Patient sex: M
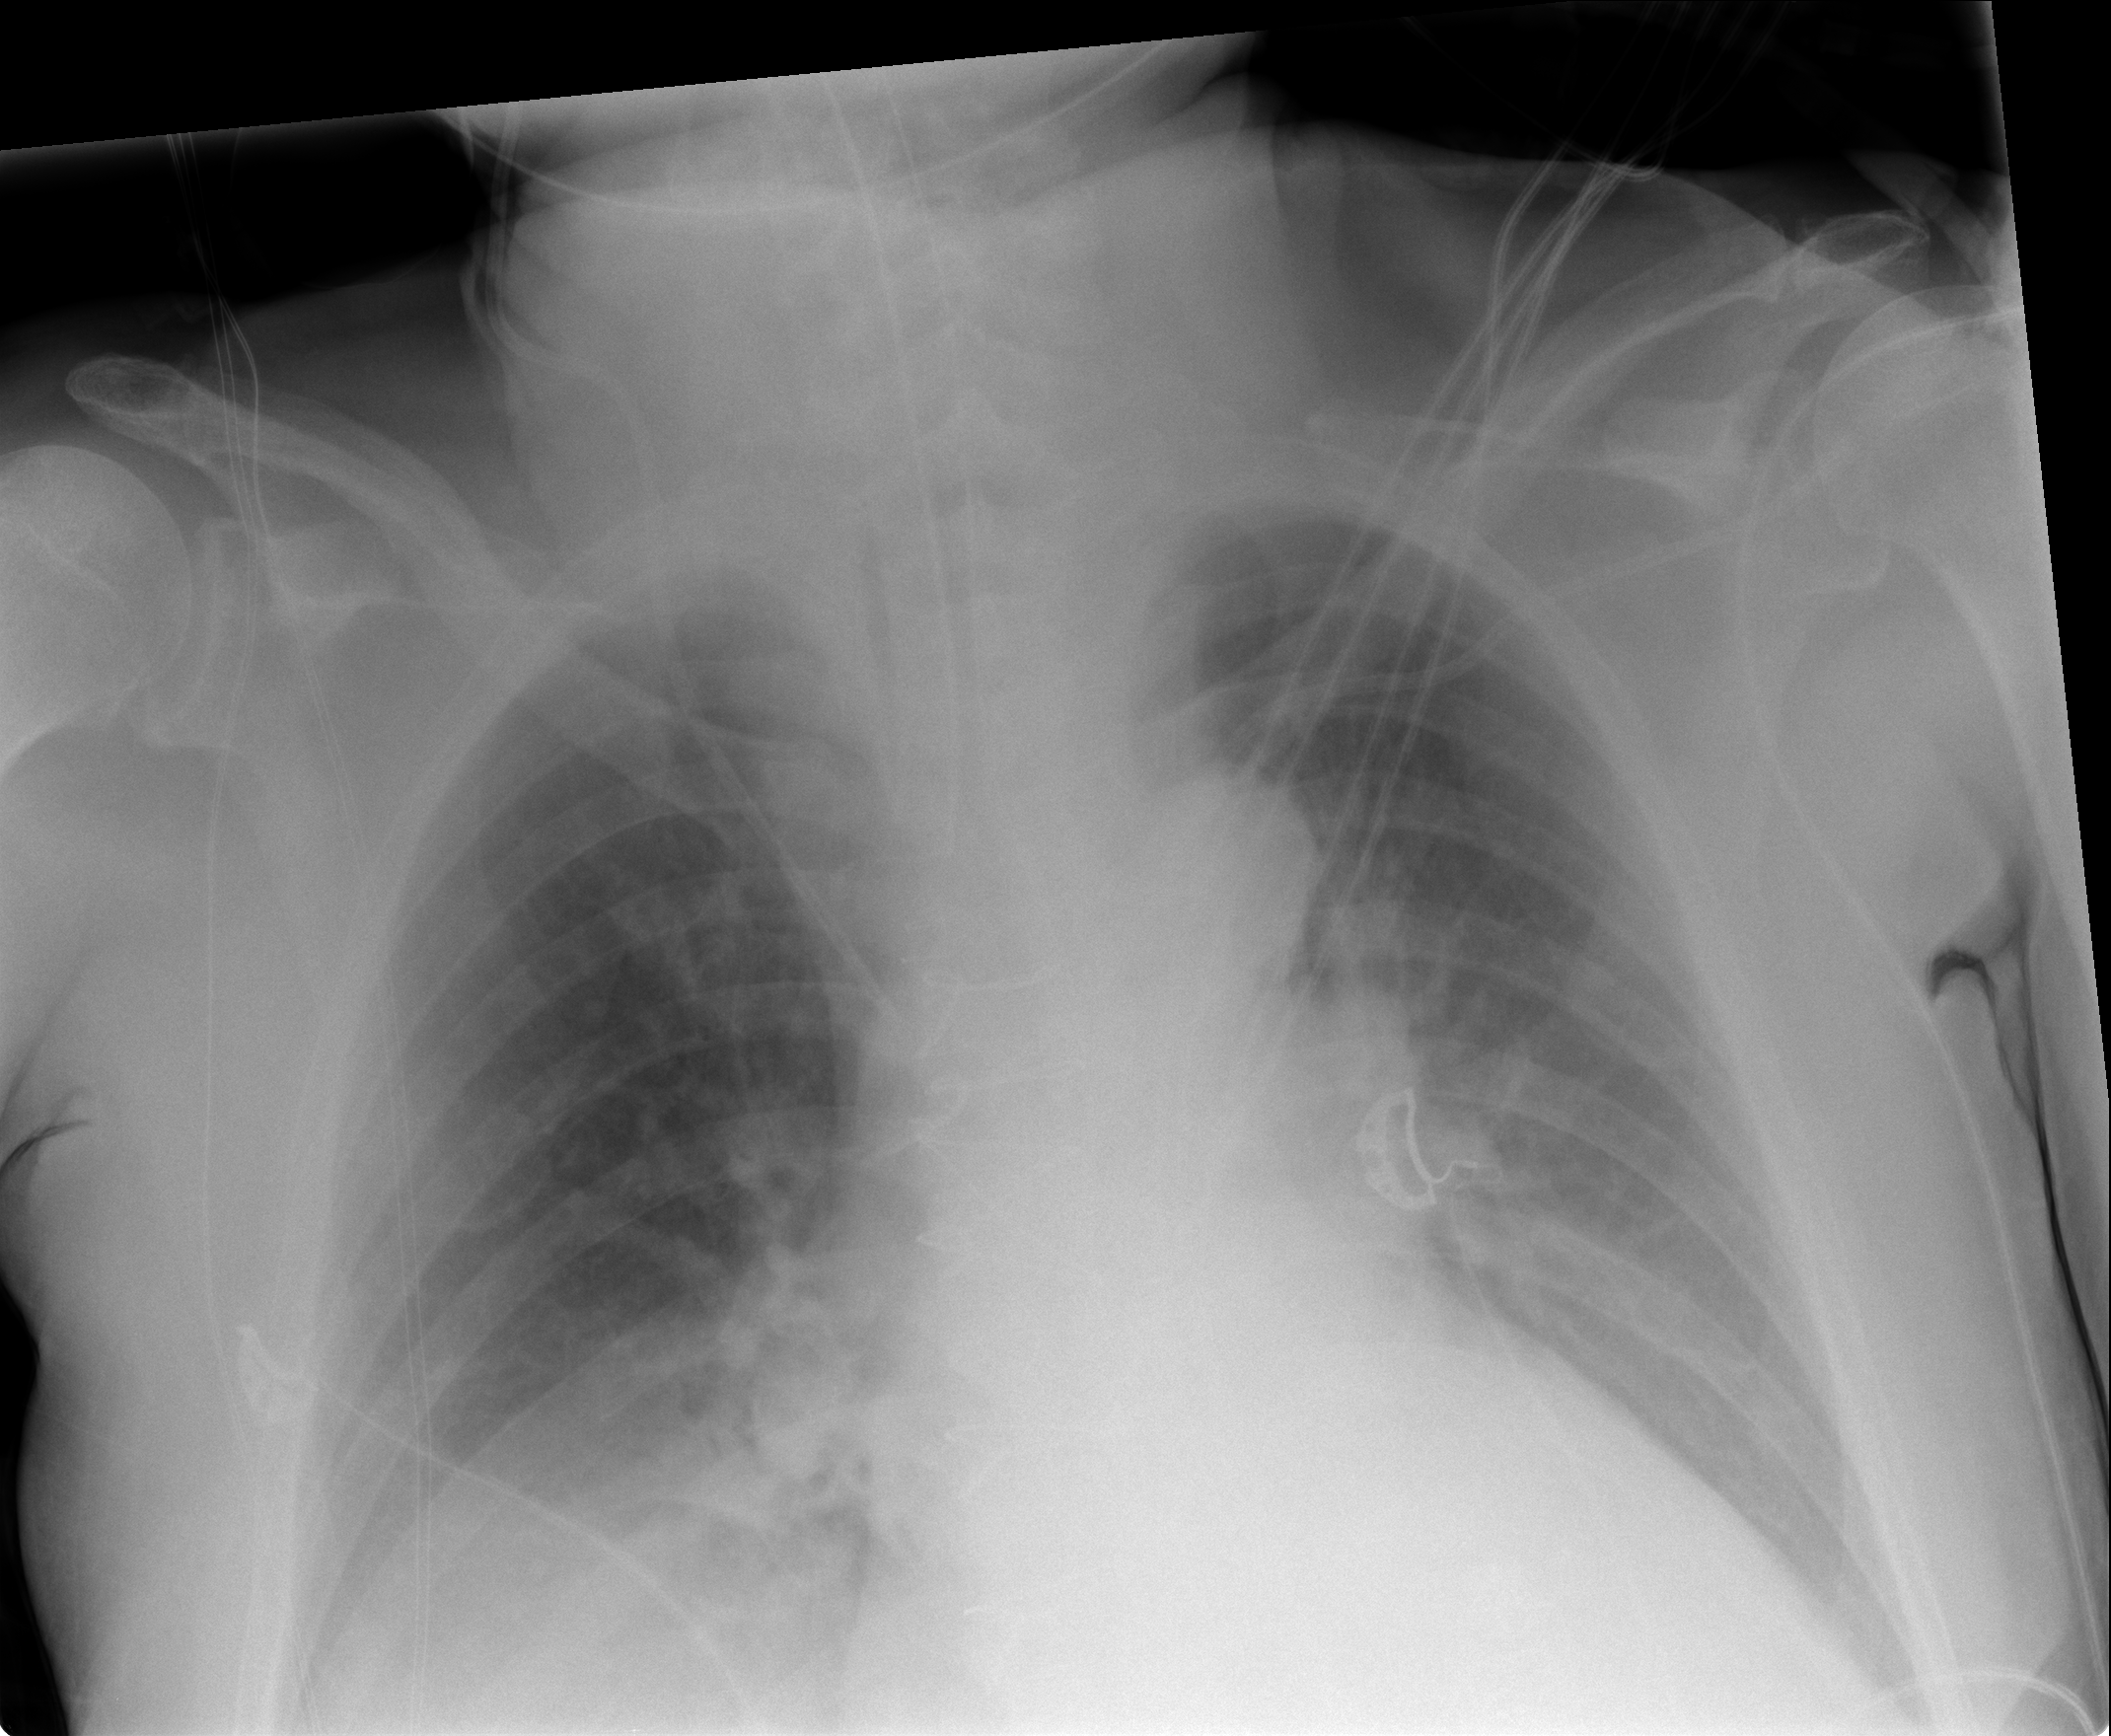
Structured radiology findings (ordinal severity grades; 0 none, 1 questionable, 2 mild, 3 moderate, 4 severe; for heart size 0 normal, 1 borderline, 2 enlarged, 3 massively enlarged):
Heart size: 0
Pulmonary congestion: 2
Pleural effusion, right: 2
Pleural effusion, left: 0
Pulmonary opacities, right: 0
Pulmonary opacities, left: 0
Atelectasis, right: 2
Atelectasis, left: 2